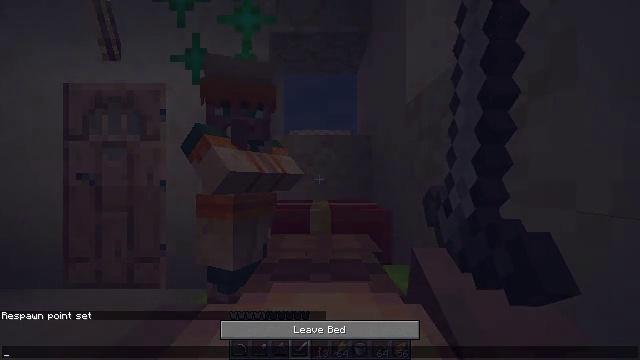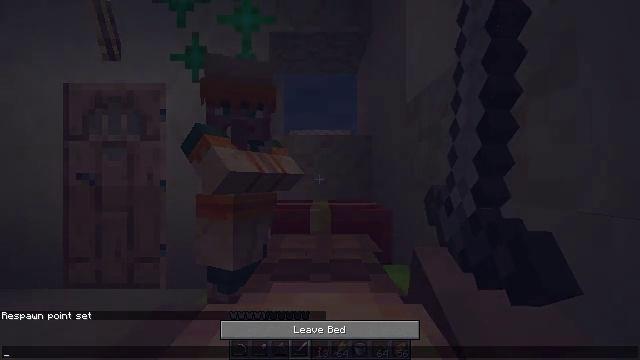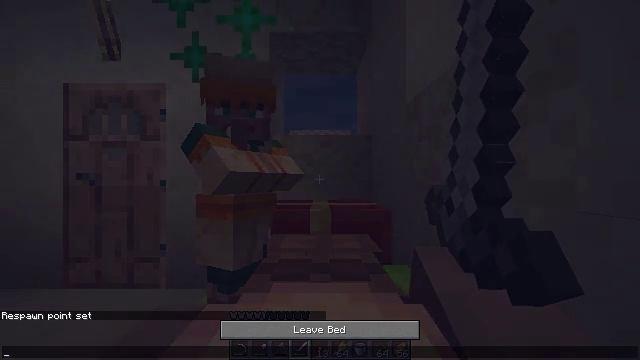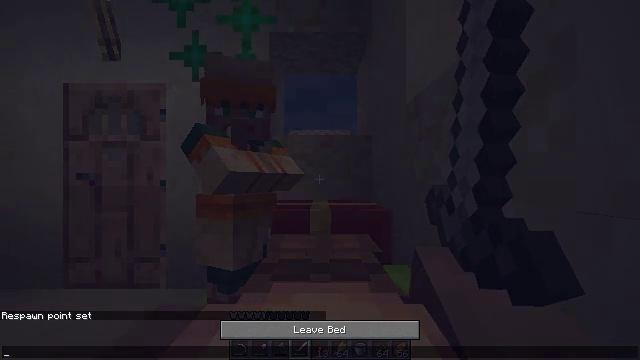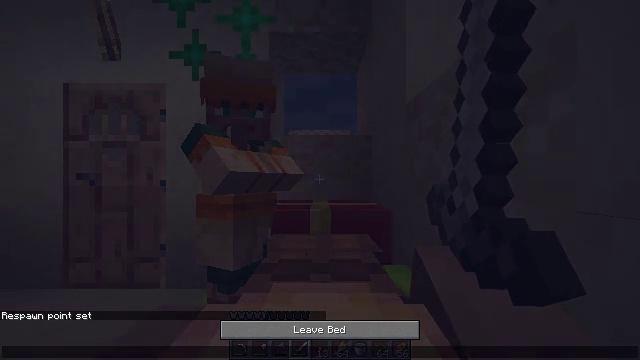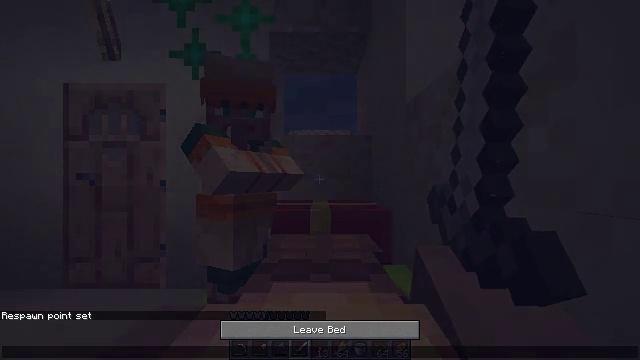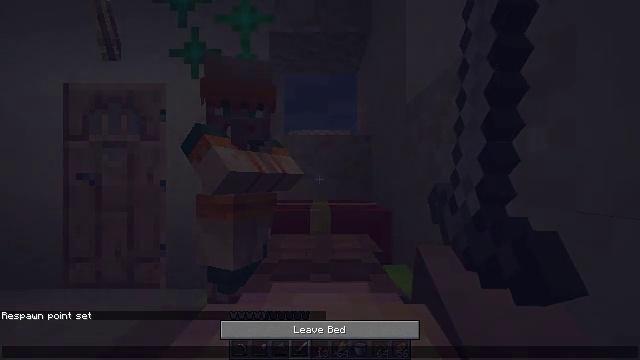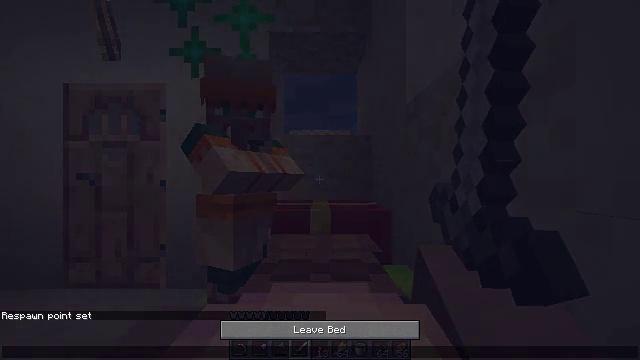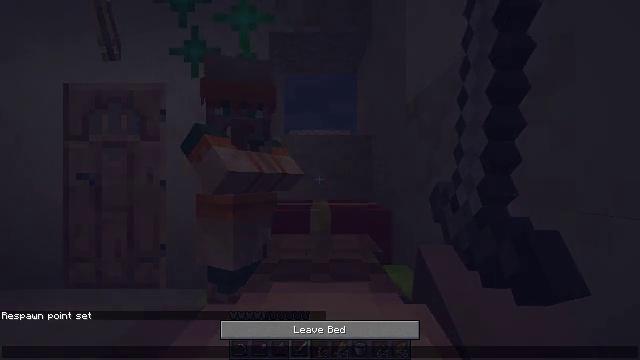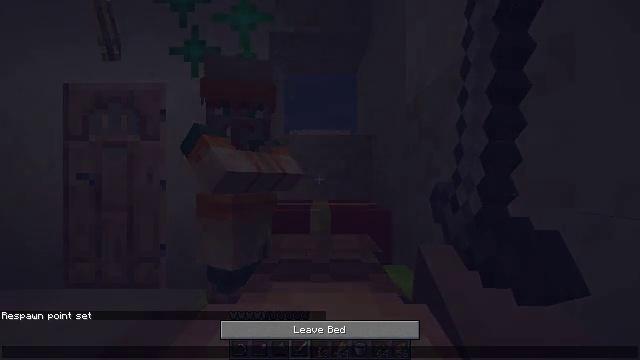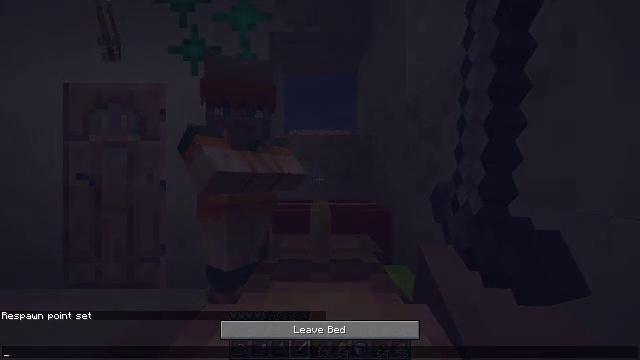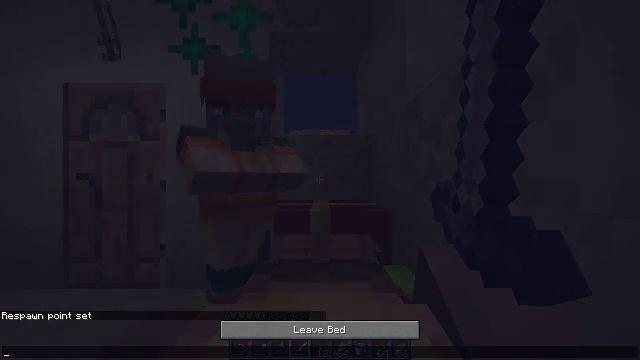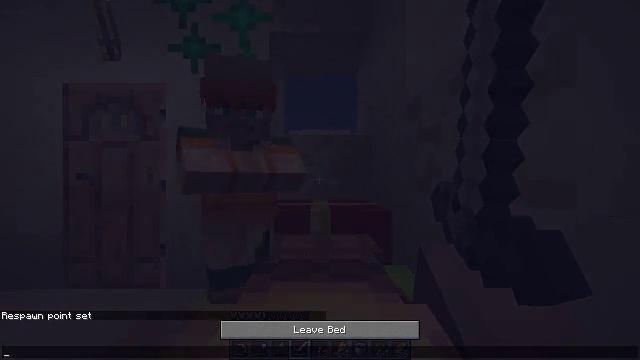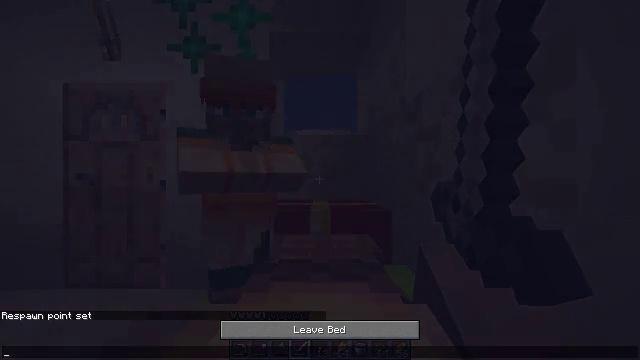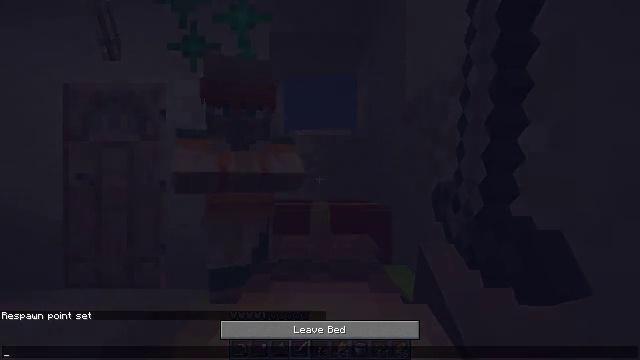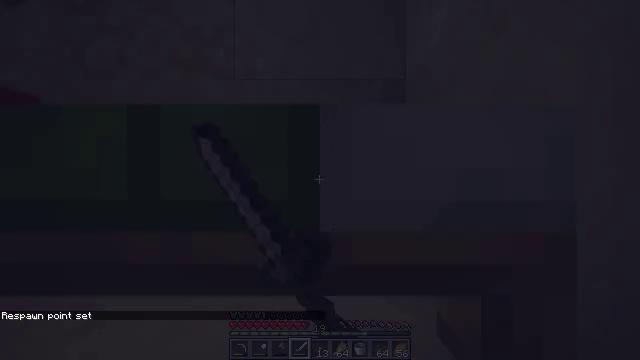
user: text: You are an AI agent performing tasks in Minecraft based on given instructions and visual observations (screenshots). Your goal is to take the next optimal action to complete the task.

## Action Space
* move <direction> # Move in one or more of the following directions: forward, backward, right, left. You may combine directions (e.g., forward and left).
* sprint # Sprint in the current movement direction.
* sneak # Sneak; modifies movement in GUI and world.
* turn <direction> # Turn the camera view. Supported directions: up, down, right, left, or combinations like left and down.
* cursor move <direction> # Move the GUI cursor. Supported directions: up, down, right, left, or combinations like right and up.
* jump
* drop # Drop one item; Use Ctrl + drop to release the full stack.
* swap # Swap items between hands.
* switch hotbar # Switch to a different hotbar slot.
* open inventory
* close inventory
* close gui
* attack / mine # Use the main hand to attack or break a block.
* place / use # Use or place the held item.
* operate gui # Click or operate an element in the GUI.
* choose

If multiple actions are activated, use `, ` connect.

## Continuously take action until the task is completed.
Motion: motion action
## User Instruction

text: drop lime bed
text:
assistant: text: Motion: operate gui
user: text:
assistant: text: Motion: operate gui
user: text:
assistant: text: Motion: operate gui
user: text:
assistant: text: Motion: operate gui
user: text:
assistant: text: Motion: operate gui
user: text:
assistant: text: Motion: operate gui
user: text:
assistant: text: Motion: operate gui
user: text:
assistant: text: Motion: operate gui
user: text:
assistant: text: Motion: operate gui
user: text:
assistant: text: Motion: operate gui
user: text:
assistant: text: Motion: operate gui
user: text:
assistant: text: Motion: operate gui
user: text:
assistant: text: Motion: operate gui
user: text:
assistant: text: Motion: operate gui
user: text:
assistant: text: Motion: operate gui
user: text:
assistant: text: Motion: attack / mine, close gui
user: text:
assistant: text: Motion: attack / mine
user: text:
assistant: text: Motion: attack / mine
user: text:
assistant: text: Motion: attack / mine
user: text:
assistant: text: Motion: attack / mine
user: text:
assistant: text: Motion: attack / mine
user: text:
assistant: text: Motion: attack / mine
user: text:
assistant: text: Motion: attack / mine
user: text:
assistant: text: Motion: attack / mine
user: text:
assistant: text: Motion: attack / mine
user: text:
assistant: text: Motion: attack / mine
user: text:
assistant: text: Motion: attack / mine
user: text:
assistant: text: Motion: turn right and up, attack / mine
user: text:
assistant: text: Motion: turn right and up, attack / mine
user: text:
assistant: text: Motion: turn left, attack / mine